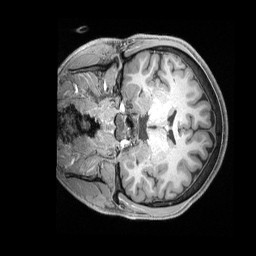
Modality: T1w
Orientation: coronal
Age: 21
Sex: male
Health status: healthy
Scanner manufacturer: siemens
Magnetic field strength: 3 T
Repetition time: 2.4 s
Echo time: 0.00228 s